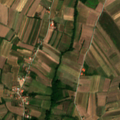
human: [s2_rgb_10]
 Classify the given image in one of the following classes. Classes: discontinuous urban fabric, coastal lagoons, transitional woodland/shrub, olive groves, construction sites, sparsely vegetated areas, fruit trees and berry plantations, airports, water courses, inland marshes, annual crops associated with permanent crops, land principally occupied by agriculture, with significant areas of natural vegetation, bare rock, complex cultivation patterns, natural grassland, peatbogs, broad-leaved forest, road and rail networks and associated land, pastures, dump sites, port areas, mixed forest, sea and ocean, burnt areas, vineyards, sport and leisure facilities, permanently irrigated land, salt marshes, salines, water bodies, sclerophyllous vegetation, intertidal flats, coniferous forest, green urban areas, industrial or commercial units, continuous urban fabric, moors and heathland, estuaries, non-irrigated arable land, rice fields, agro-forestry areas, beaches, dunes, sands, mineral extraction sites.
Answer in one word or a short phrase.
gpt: discontinuous urban fabric, non-irrigated arable land, complex cultivation patterns, land principally occupied by agriculture, with significant areas of natural vegetation